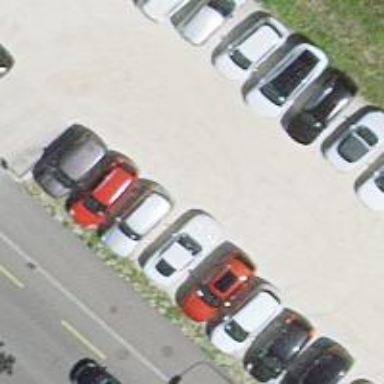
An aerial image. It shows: Parking aisle designated as service road.